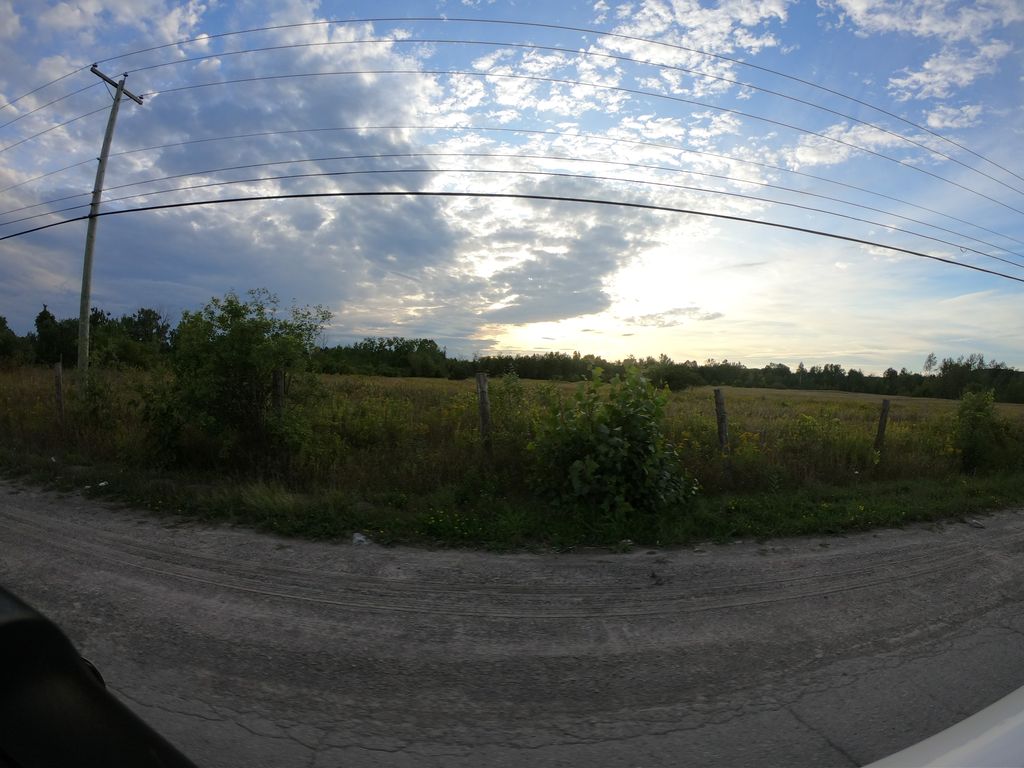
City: ottawa-gatineau